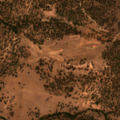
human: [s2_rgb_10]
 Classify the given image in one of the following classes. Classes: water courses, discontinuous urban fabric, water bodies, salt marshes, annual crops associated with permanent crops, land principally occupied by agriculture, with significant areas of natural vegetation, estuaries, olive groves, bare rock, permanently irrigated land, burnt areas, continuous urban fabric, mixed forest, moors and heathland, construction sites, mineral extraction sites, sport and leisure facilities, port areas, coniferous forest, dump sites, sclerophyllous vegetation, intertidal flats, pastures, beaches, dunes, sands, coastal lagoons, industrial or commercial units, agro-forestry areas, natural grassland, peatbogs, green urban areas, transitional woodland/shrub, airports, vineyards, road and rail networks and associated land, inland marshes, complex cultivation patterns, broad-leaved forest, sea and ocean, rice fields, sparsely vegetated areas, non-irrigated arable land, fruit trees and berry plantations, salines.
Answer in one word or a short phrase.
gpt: non-irrigated arable land, agro-forestry areas